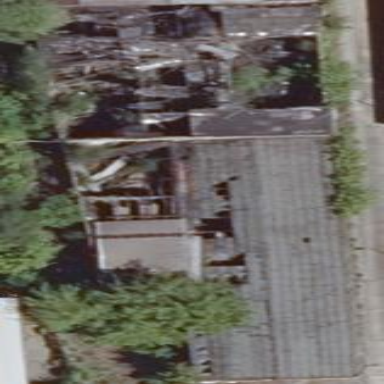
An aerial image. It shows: Ruins of building.